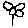
Label: flower